Question: I'm learning Awesomium and following is the code in which I'm trying to login to <URL>. I'm successfully able to set the login and password field values in the page, but not able to submit the login form, neither does the click works. Can anyone help me how to login?
'''
using System;
using System.Collections.Generic;
using System.Linq;
using System.Text;
using System.Threading.Tasks;
using Awesomium.Core;
namespace Awesom
{
class Program1
{
public static void Main(String[] args)
{
Console.WriteLine("Started....");
WebView wv = WebCore.CreateWebView(1024, 600);
wv.Source = new Uri("https://accounts.google.com");
wv.LoadingFrameComplete += (s, e) =>
{
if (!e.IsMainFrame)
return;
dynamic document = (JSObject) wv.ExecuteJavascriptWithResult("document");
using(document)
{
//Works
var tbox = document.getElementById("Email");
tbox.value = "XXXXXXXX@gmail.com";
//Works
var pbox = document.getElementById("Passwd");
pbox.value = "**********";
//Doesnt work
var lform = document.getElementById("gaia_loginform");
lform.submit();
//Doesnt work
var sbox = document.getElementById("signIn");
sbox.click();
}
BitmapSurface surface = (BitmapSurface)wv.Surface;
surface.SaveToPNG("result.png", true);
WebCore.Shutdown();
};
WebCore.Run();
}
}
}
'''
Result image:

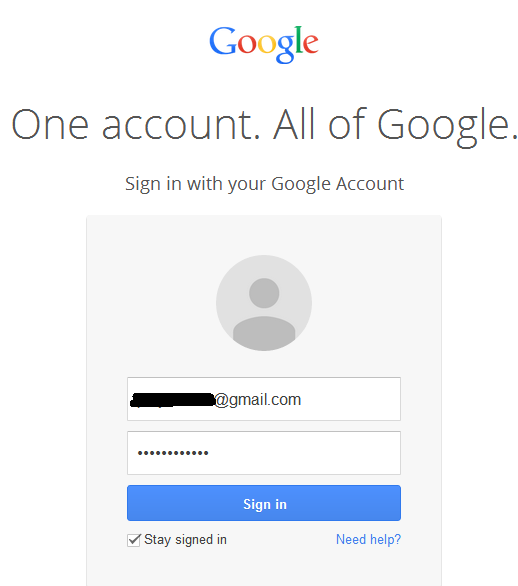
Answer: It IS working, you're just taking the screenshot too early. You need to account for the second frame navigation, if you use '.click()'.
'''
public static void Main(String[] args)
{
Console.WriteLine("Started....");
WebView wv = WebCore.CreateWebView(1024, 600);
wv.Source = new Uri("https://accounts.google.com/");
FrameEventHandler handler = null;
handler = (s, e) =>
{
if (e.IsMainFrame)
{
// we have finished loading main page,
// let's unhook ourselves
wv.LoadingFrameComplete -= handler;
LoginAndTakeScreenShot(wv);
}
};
wv.LoadingFrameComplete += handler;
WebCore.Run();
}
private static void LoginAndTakeScreenShot(WebView wv)
{
dynamic document = (JSObject)wv.ExecuteJavascriptWithResult("document");
using (document)
{
//Works
var tbox = document.getElementById("Email");
tbox.value = "XXXXXXXX@gmail.com";
//Works
var pbox = document.getElementById("Passwd");
pbox.value = "**********";
FrameEventHandler handler = null;
handler = (sender, args) =>
{
if (args.IsMainFrame)
{
wv.LoadingFrameComplete -= handler;
BitmapSurface surface = (BitmapSurface)wv.Surface;
surface.SaveToPNG("result.png", true);
WebCore.Shutdown();
}
};
wv.LoadingFrameComplete += handler;
var sbox = document.getElementById("signIn");
sbox.click();
}
}
'''